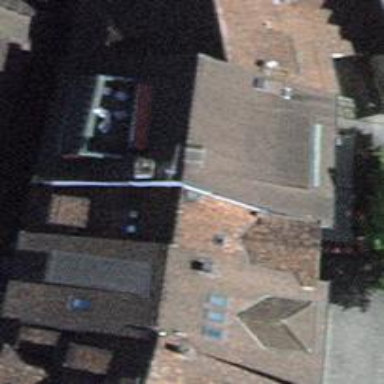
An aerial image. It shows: Restaurant.